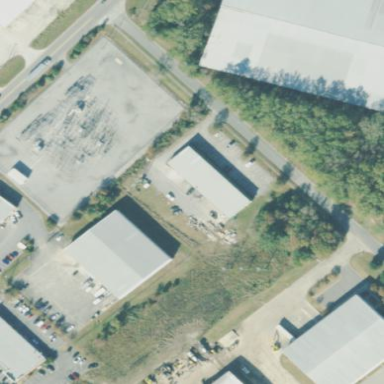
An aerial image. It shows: Distribution power substation secured by fence.